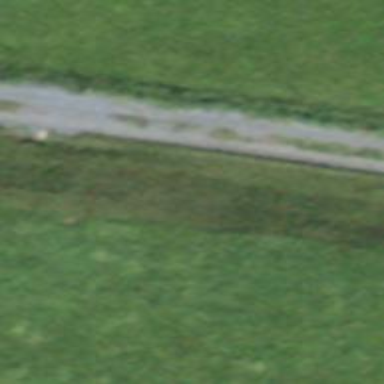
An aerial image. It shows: Track road with grade3 tracktype.